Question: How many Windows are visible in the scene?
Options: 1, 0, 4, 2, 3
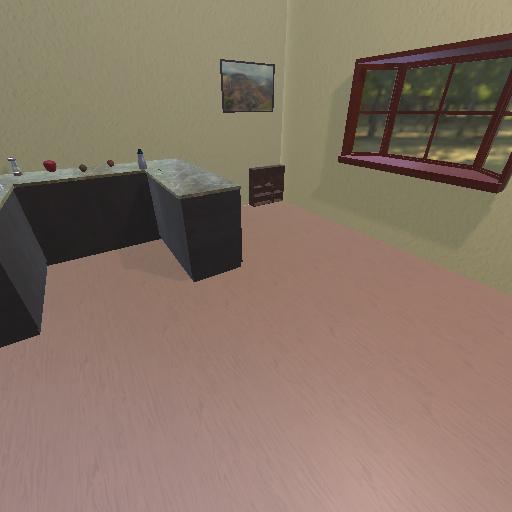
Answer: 1